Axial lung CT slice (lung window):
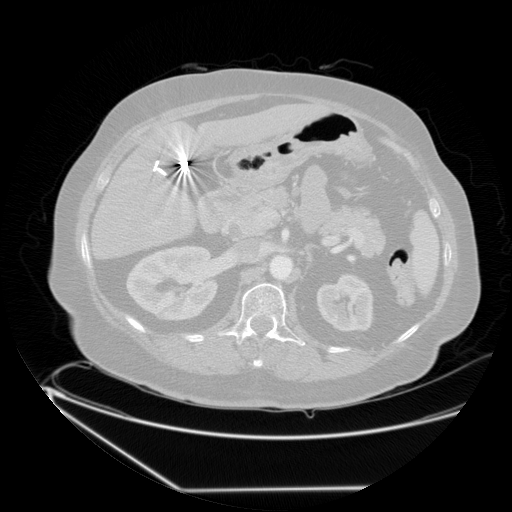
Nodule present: no